Interaction volume radius: 10 \u00c5
Interaction volume height: 10 \u00c5
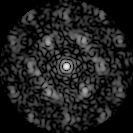
Disorder parameter: 0.587